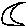
Label: moon